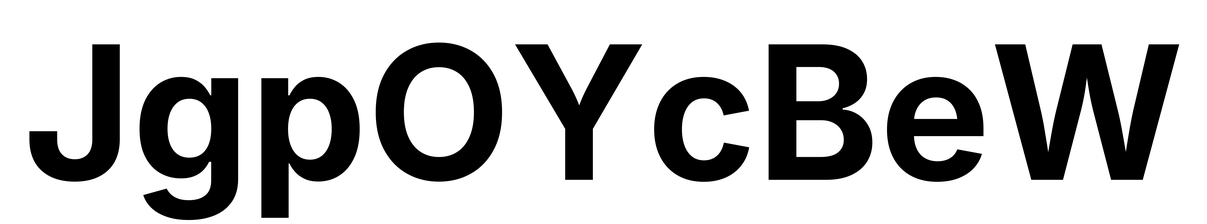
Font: Inter_Bold